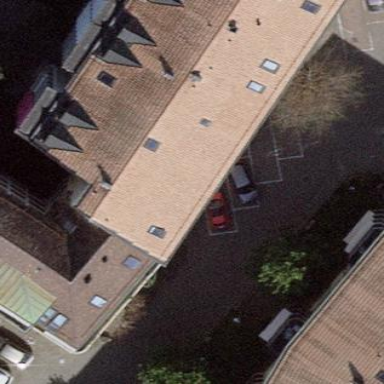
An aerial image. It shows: View of apartment building.